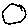
Label: moon